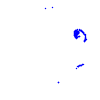
Particle: pion